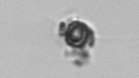
Label: Thalassiosira_TAG_external_detritus